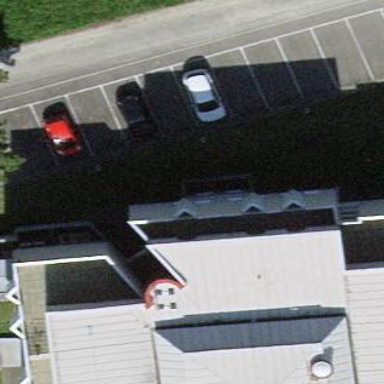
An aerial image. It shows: Street-side parking area.